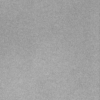
Label: dusty